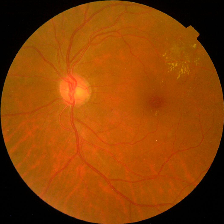
Diabetic retinopathy grade: No DR